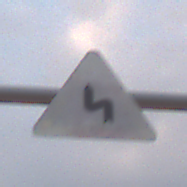
Verkehrszeichen: DoppelkurveZunaechstLinks
Umgebung: Outdoor, Nature
Tageszeit: SunriseSunset
Wetter: PartlyCloudy
Licht: Natural
Jahreszeit: NotSpecified
Kontrast: LowContrast